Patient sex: F
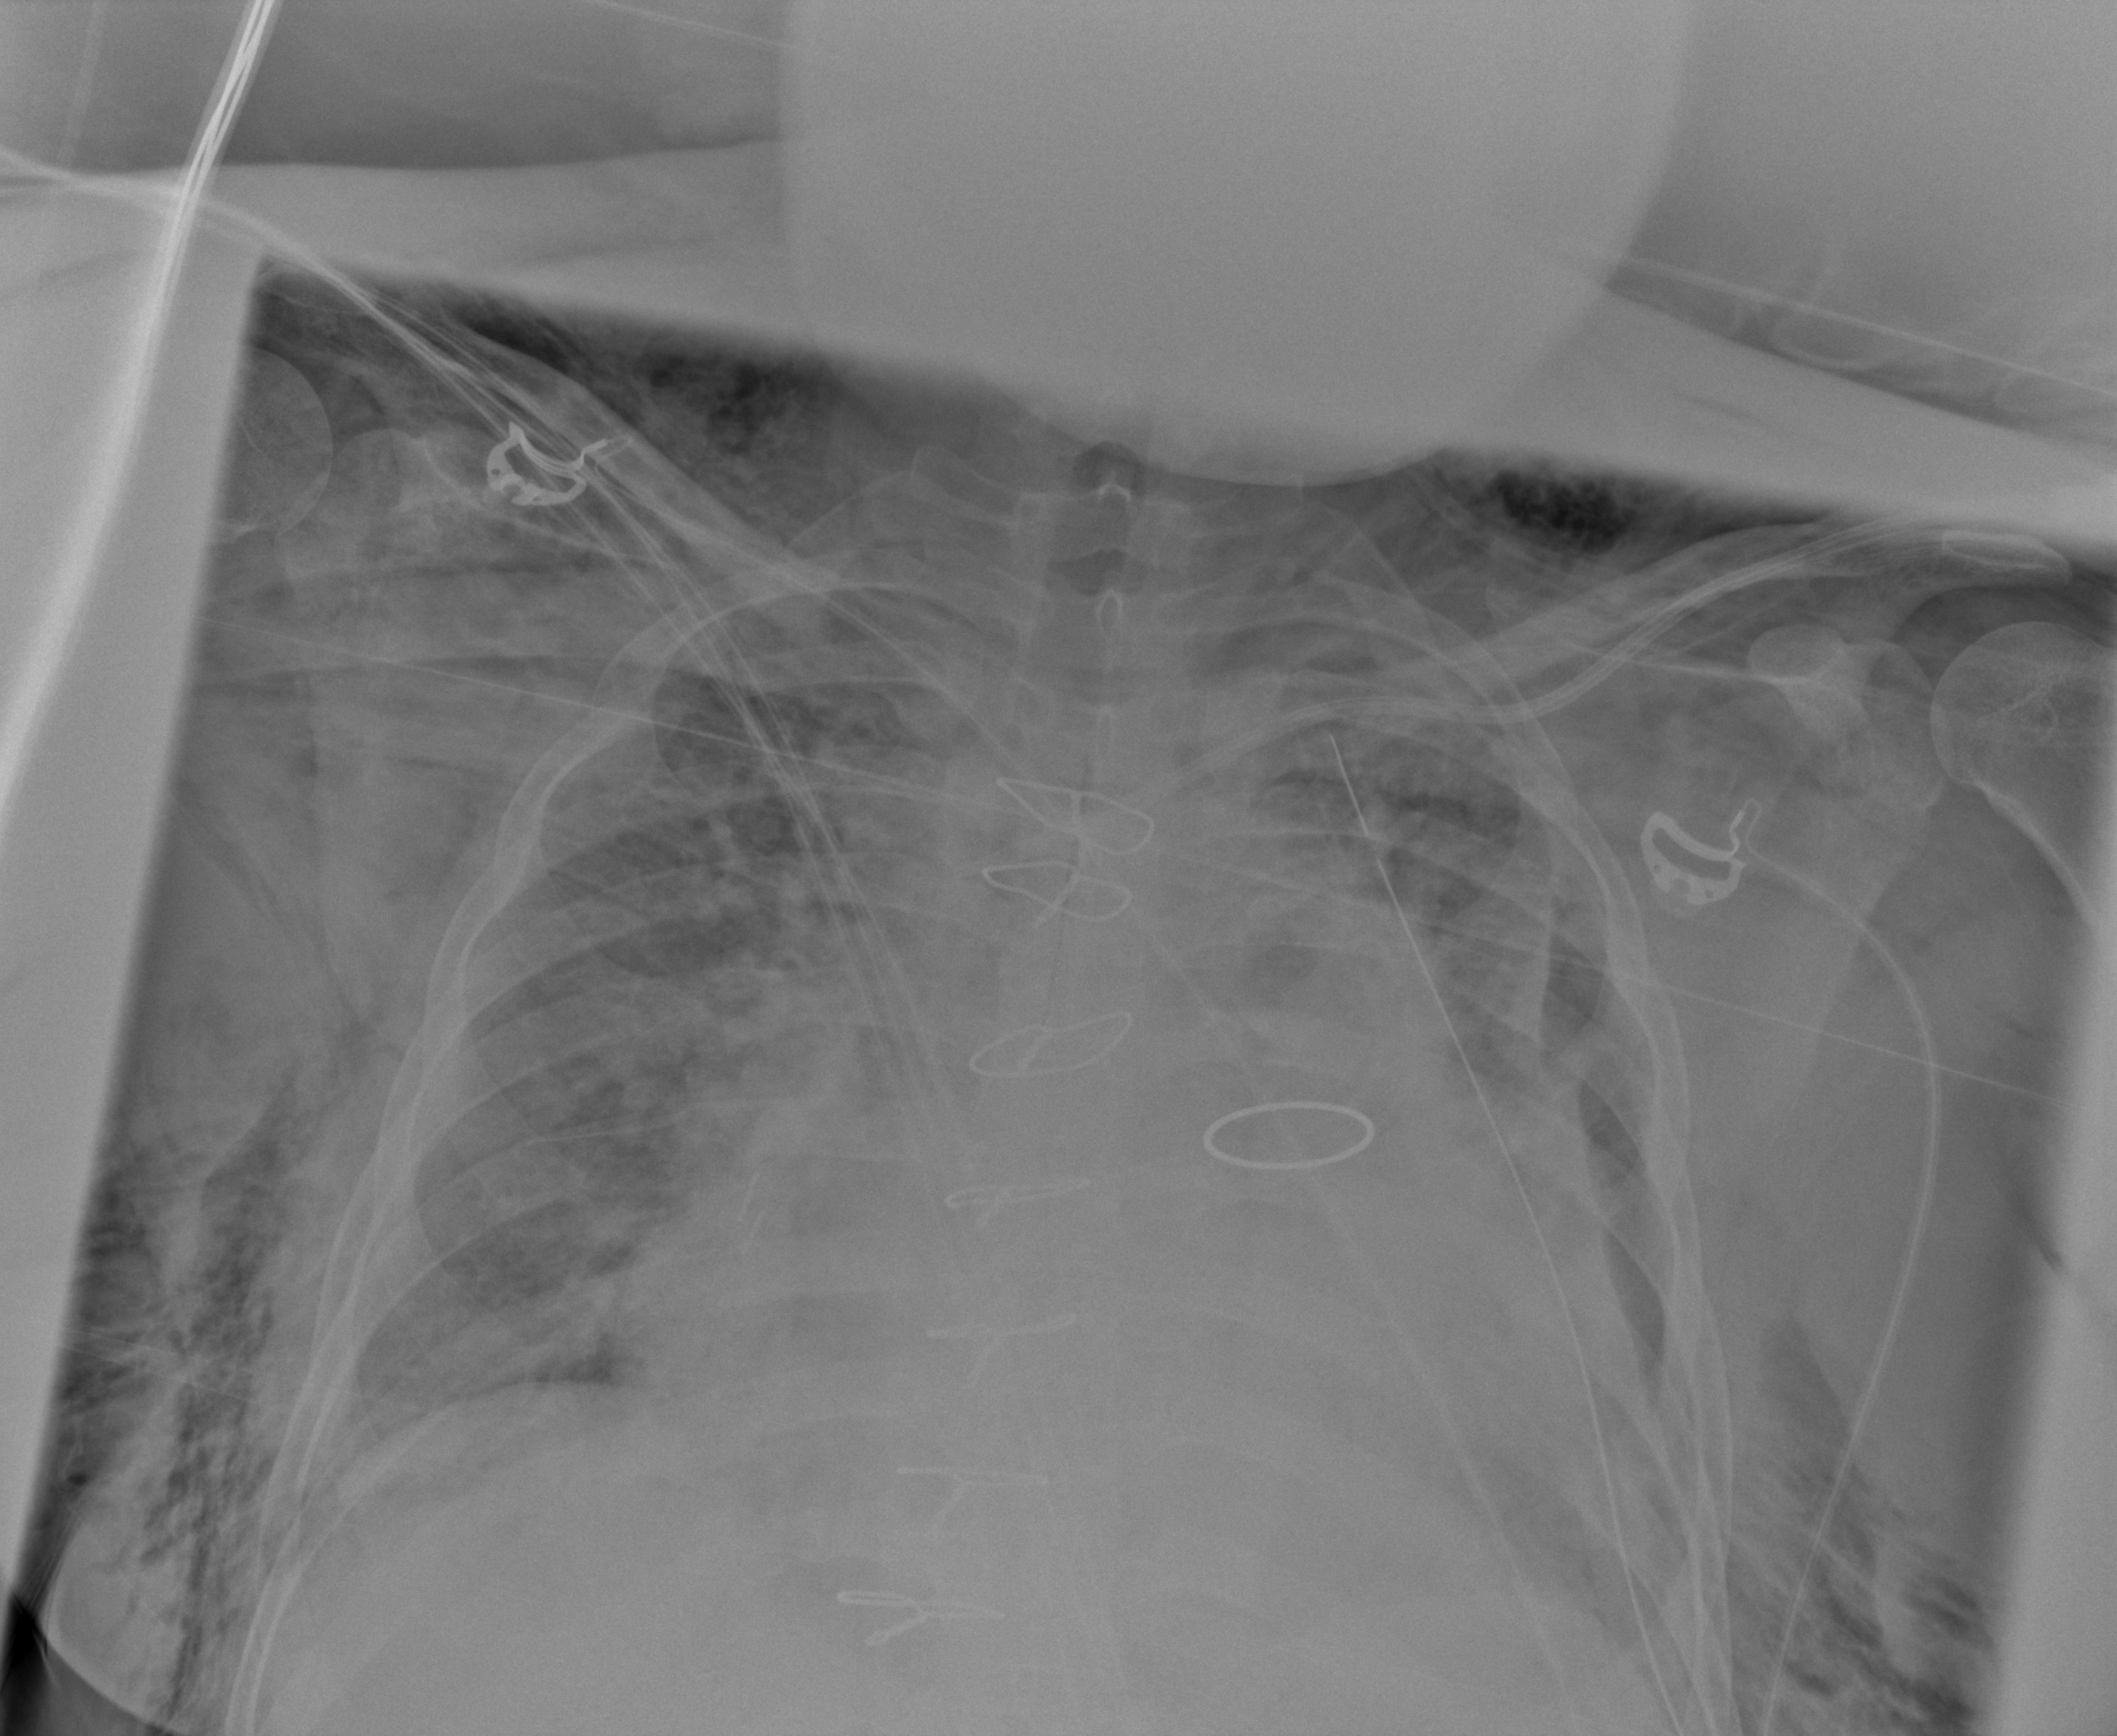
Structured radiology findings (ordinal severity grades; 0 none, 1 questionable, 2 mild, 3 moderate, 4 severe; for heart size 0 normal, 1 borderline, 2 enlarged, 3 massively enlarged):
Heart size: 3
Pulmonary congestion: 3
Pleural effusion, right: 0
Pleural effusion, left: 3
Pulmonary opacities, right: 2
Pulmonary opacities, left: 2
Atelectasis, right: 2
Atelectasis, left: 3